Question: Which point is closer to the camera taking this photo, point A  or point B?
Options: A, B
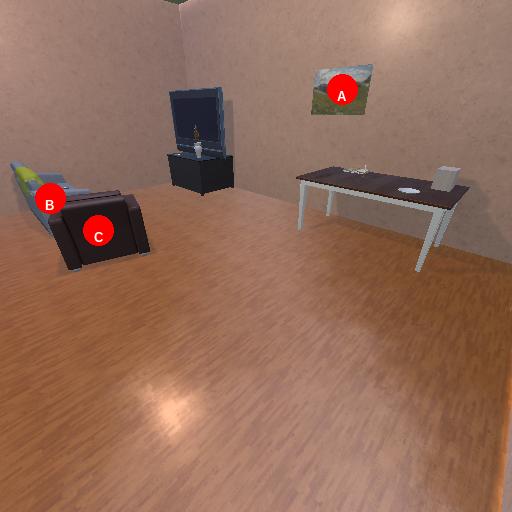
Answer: A